Question: Here is an example of the pack layout in d3js:
<URL>
Is it possible to control the colors of the individual cirles?
Here is another example of the pack layout with colors:
<URL>

Can you help me understand how the colors are assigned to the bubbles in the second chart?
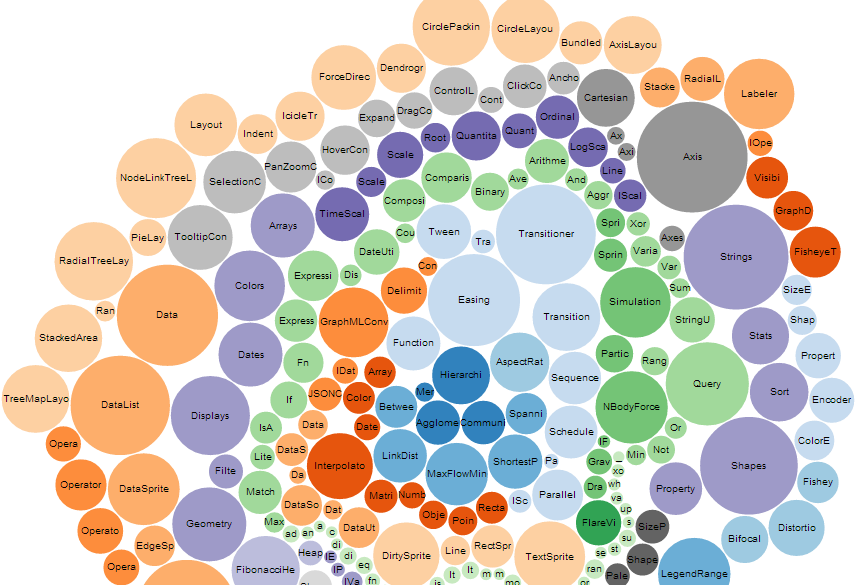
Answer: You can just add the attribute 'fill' to change the color:
In the example above, suppose your data contains a 'color' field.